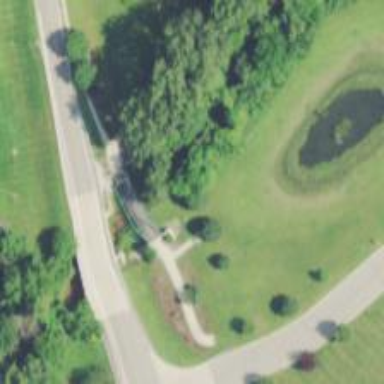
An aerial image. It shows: Footway bridge.